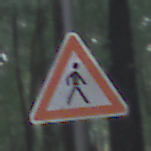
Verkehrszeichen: FussgaengerLinks
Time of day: SunriseSunset
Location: Outdoor (Nature)
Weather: NotSpecified
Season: Autumn
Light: Natural